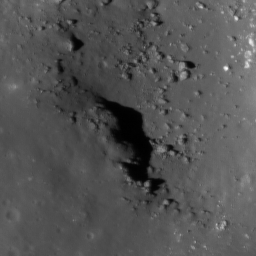
Pit: Copernicus LB6
Host crater: Copernicus
Host type: impact_melt
Lunar coordinates: latitude 10.313, longitude 339.726